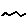
Label: zigzag